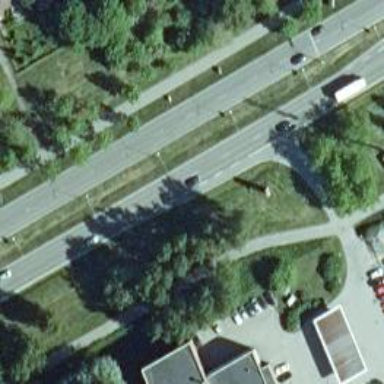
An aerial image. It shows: Primary highway with separate asphalt sidewalks and cycleways.